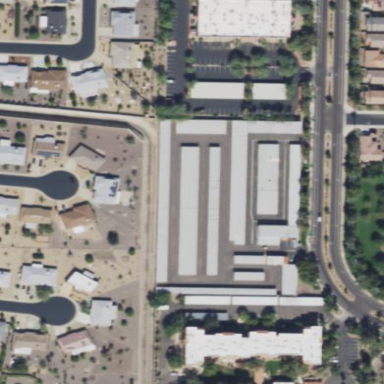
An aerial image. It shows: Storage rental shop.